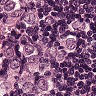
Metastatic tissue present: yes